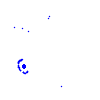
Particle: kaon